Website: crate-barrel
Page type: account-selection
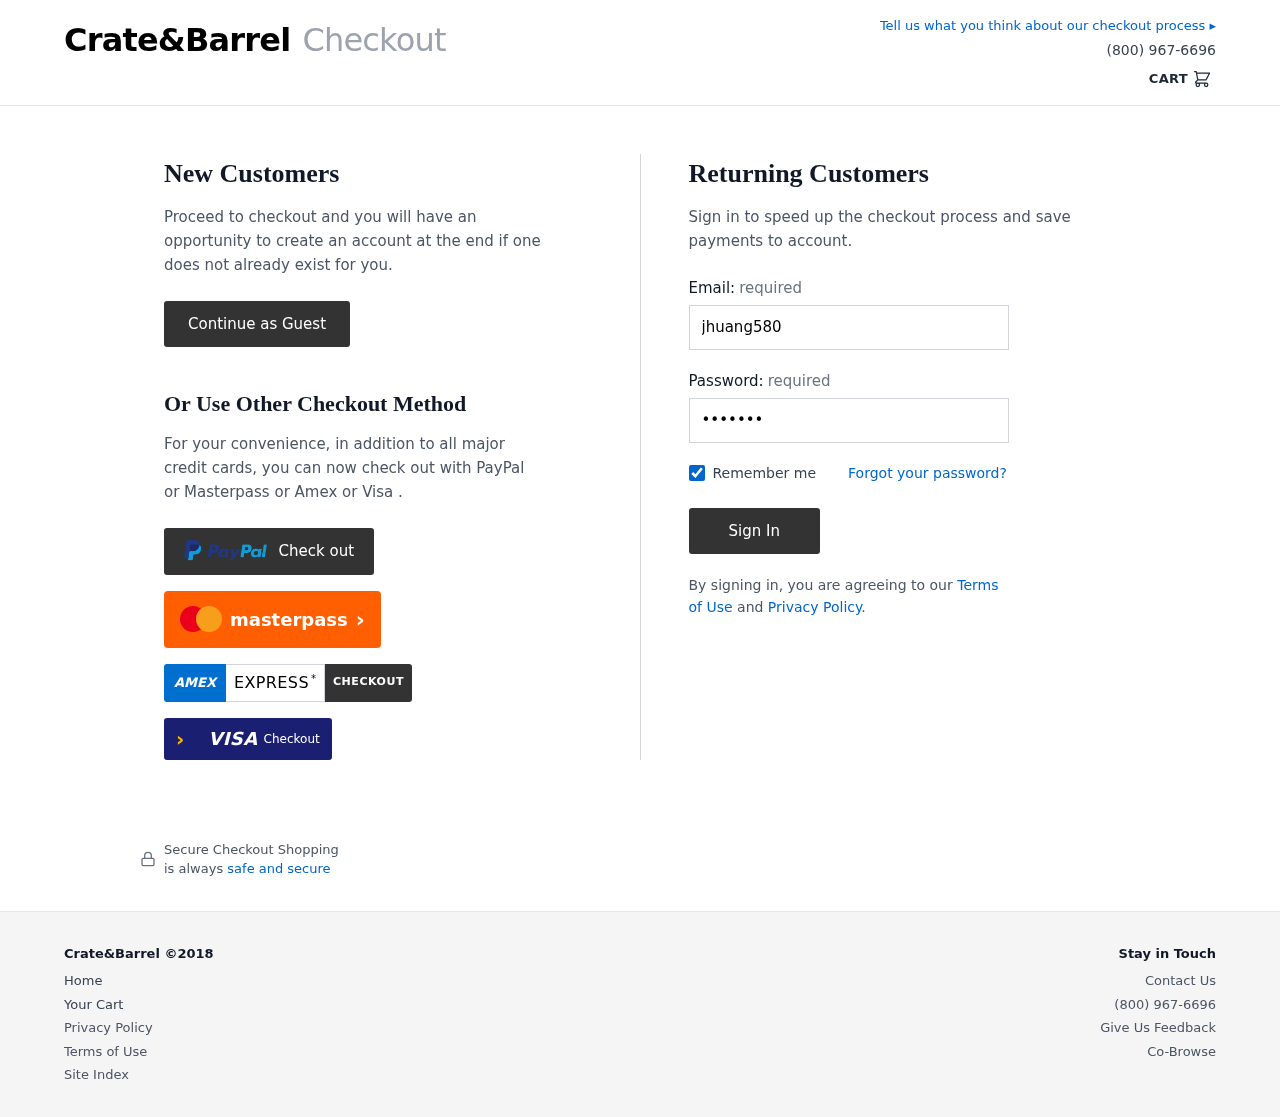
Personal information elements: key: PII_LOGIN_USERNAME
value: jhuang580